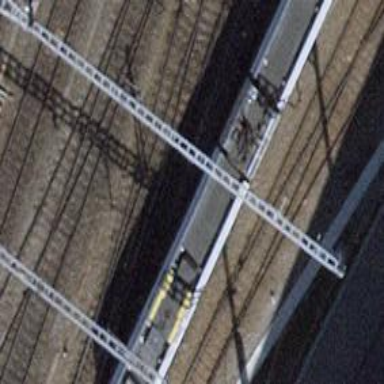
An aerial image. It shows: Single-track electrified railway yard with contact line electrification.